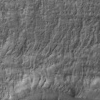
Atmospheric dust classification: not_dusty